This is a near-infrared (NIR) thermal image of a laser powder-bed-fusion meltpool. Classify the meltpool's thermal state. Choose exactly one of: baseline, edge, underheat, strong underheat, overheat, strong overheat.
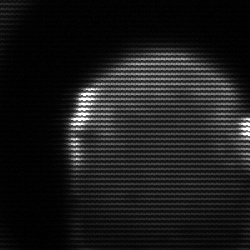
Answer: edge